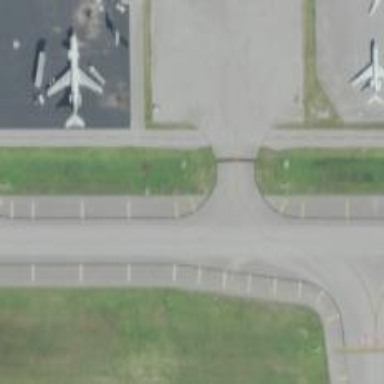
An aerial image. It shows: Image of taxiway at airport.